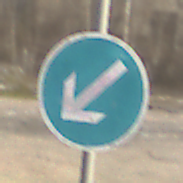
Verkehrszeichen: VorgeschriebeneVorbeifahrtLinks
Umgebung: Outdoor, Nature
Tageszeit: MorningAfternoon
Wetter: PartlyCloudy
Licht: Natural
Jahreszeit: Winter
Kontrast: MediumContrast